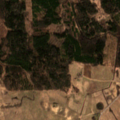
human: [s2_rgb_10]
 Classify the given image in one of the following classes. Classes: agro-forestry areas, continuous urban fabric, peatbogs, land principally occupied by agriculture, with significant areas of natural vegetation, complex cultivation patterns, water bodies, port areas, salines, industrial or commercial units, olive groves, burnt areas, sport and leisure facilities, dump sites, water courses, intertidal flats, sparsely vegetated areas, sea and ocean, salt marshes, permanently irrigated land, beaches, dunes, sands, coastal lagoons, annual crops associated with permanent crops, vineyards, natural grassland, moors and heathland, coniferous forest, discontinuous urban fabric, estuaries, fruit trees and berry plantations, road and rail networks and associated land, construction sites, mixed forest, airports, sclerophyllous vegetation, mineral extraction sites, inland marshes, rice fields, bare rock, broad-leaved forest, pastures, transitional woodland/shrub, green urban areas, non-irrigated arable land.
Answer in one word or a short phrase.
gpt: non-irrigated arable land, mixed forest, transitional woodland/shrub